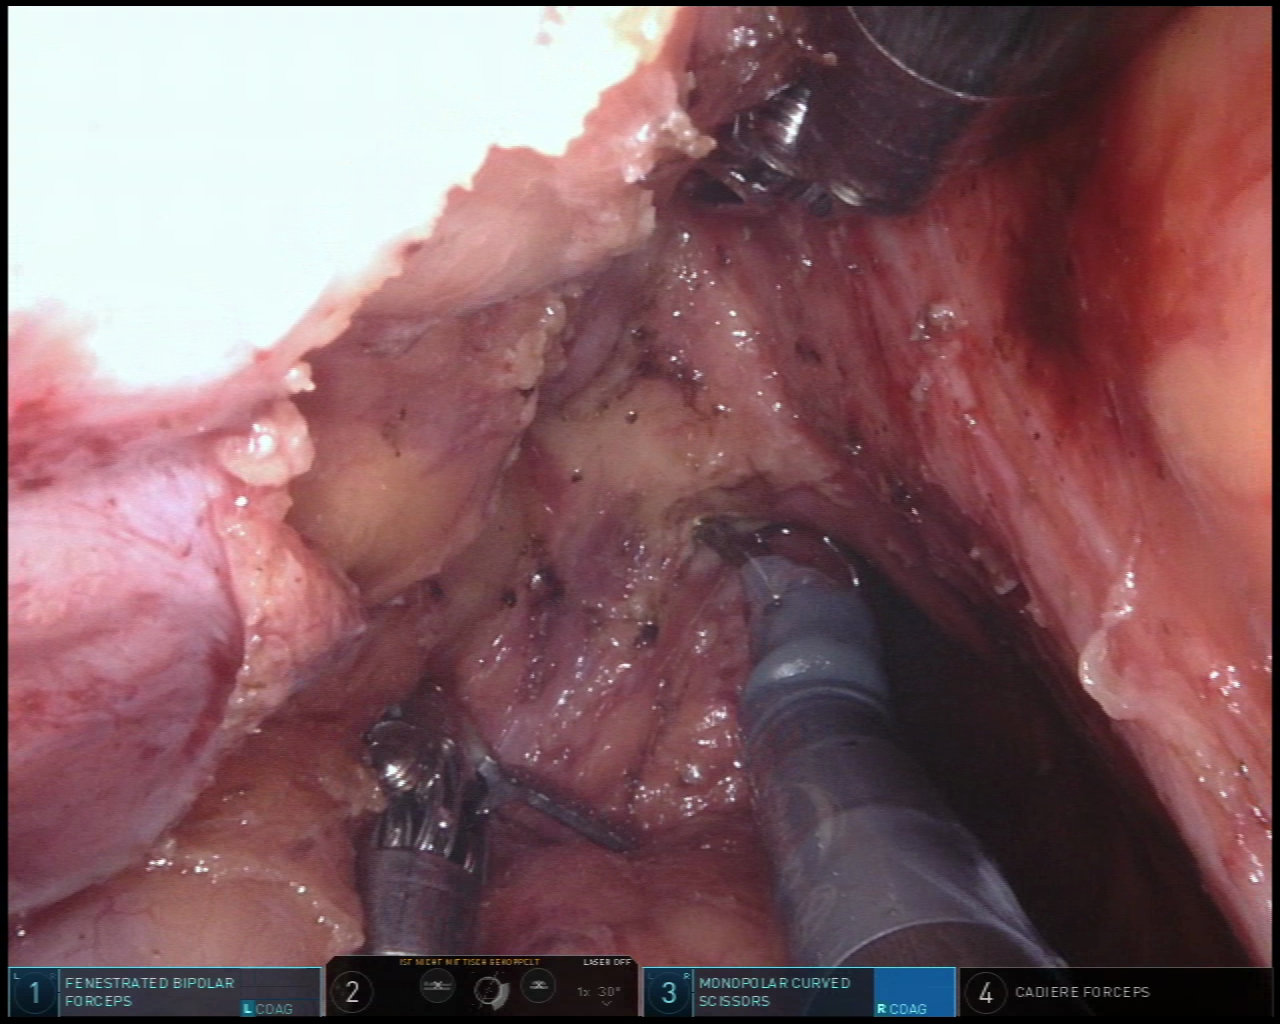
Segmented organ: vesicular_glands
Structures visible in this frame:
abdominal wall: no
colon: no
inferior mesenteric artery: no
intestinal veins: no
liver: no
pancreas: no
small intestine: no
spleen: no
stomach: no
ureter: no
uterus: no
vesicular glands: yes